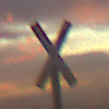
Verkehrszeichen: Andreaskreuz
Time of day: SunriseSunset
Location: Outdoor (Urban)
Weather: PartlyCloudy
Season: NotSpecified
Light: Natural